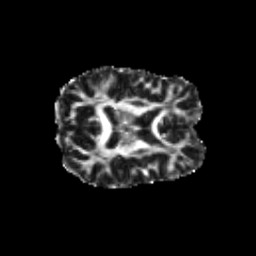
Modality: FA
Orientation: axial
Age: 28
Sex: female
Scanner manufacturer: siemens
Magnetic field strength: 3 T
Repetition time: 3.5 s
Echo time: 0.104 s